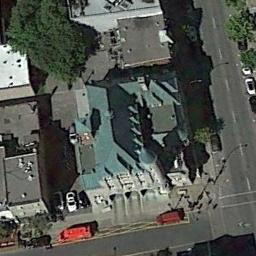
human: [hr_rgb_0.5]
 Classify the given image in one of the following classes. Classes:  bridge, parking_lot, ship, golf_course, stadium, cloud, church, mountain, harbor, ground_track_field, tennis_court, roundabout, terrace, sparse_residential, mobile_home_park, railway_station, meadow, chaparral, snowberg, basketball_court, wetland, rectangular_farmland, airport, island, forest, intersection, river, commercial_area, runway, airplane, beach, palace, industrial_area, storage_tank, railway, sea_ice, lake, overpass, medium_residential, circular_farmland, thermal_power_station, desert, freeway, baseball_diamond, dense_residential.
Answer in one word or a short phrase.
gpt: church